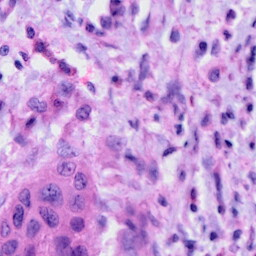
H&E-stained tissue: Cervix